Field crop: maize
Growth stage: 2
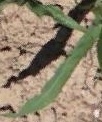
Species: maize